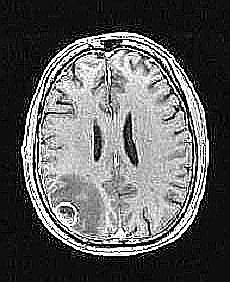
Label: notumor